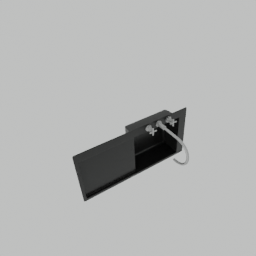
Label: appliances